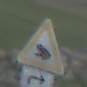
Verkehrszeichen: AmphibienwanderungRechts
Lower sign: RichtungsangabeDurchPfeile5
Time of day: SunriseSunset
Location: Outdoor (Nature)
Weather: PartlyCloudy
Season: NotSpecified
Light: Natural